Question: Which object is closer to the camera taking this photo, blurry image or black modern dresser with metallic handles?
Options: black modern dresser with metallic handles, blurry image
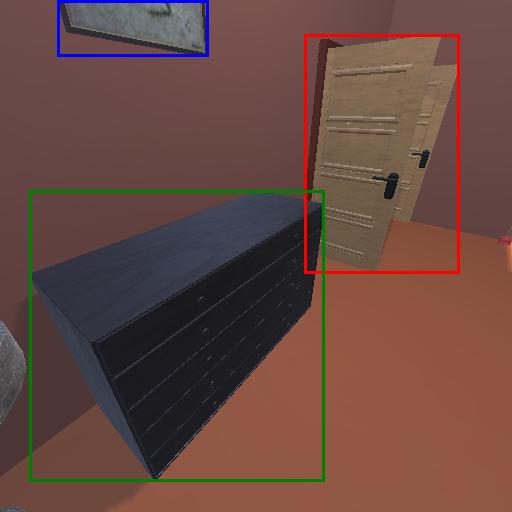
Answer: black modern dresser with metallic handles